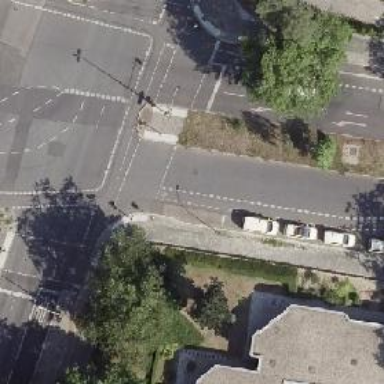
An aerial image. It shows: Crossing with traffic signals.